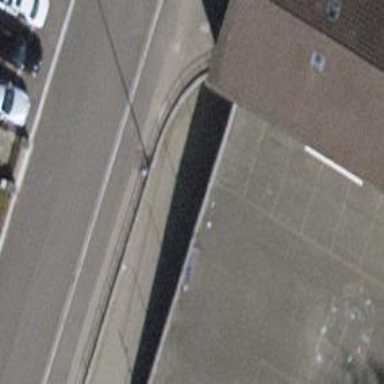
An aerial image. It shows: Parking entrance.